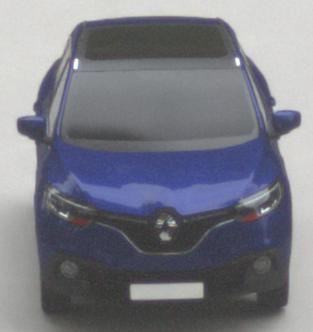
Make: Renault
Model: Kadjar ENERGY TCe 130
Detailed model: Kadjar
Model produced from: 2015/05
Model produced until: 2018/08
Doors: 5
Color: blue
Road condition: dry road
Daytime: morning or afternoon
Contrast: low contrast